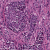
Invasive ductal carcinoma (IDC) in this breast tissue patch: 1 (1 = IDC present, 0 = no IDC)